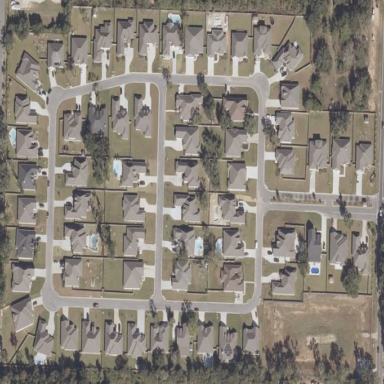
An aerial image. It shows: This residential area consists of single-family homes.